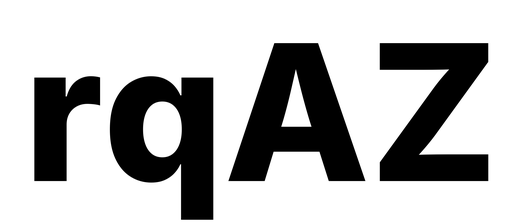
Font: Inter_ExtraBold